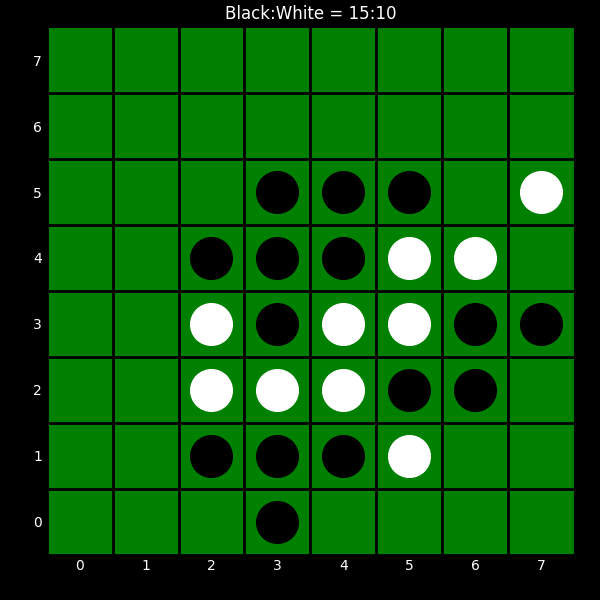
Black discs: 15
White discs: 10